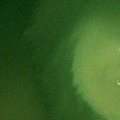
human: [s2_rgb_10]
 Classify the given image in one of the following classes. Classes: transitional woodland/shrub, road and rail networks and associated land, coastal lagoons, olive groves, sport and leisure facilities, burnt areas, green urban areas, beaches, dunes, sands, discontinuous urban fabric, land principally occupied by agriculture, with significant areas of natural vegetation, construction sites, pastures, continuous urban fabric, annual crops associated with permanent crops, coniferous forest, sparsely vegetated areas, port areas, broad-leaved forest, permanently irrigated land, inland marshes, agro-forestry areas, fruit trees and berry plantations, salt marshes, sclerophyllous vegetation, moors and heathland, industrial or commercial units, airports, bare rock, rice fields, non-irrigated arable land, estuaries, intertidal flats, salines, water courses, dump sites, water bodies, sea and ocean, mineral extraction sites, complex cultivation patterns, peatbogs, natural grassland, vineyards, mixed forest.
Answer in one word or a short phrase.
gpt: sea and ocean